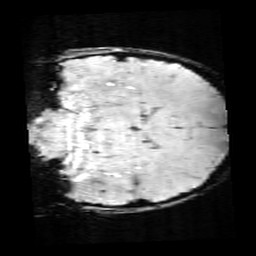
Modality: SWI
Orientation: coronal
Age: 9
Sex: male
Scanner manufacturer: siemens
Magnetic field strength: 3 T
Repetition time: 0.027 s
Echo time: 0.02 s